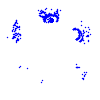
Particle: kaon